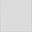
Piece: xx